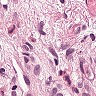
Metastatic tissue present: yes